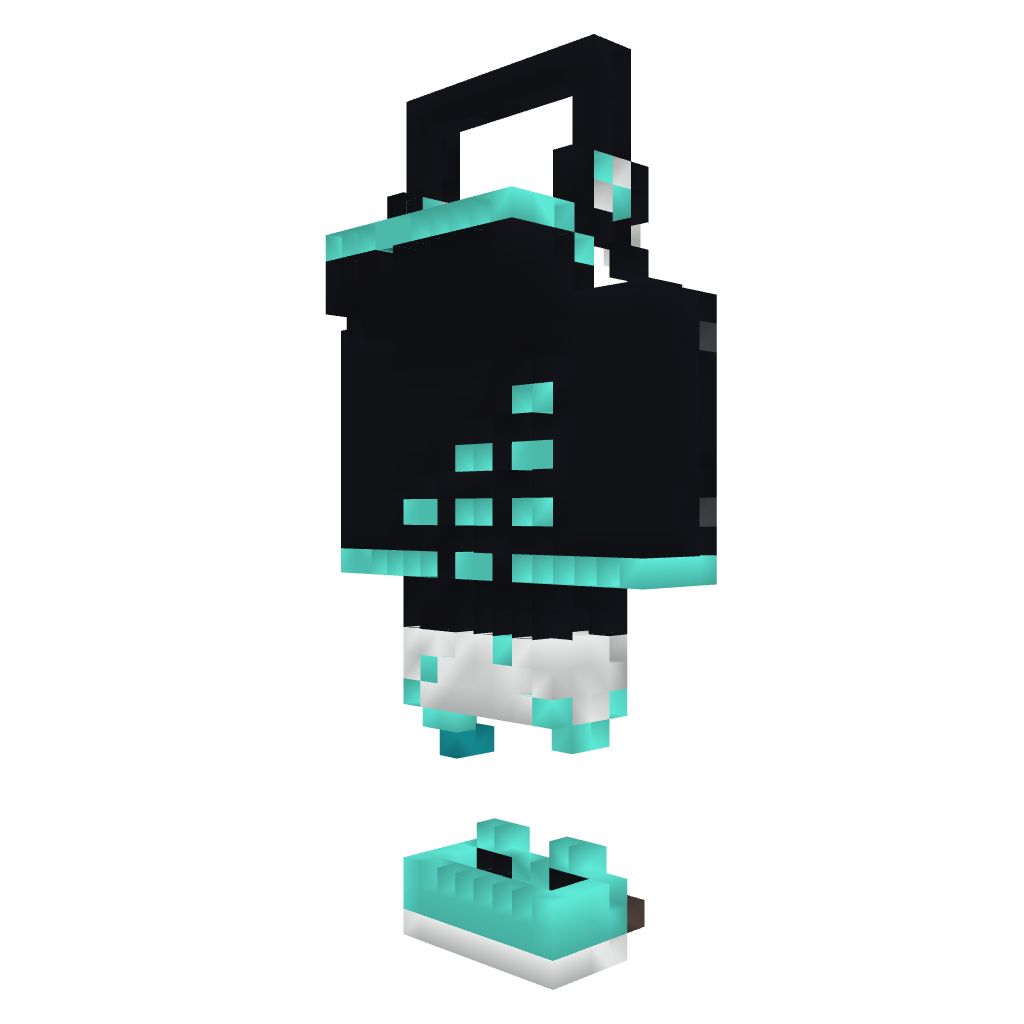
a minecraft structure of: Elegance Statue